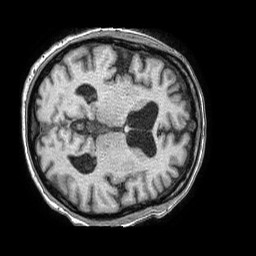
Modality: T1w
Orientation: axial
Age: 55
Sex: male
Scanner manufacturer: philips
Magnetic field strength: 1.5 T
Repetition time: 0.007872 s
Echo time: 0.00362 s